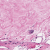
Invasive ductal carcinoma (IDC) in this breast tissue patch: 0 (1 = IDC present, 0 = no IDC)